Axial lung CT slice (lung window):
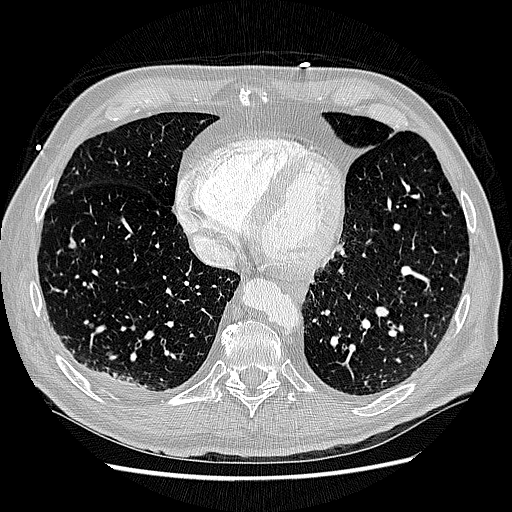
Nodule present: no